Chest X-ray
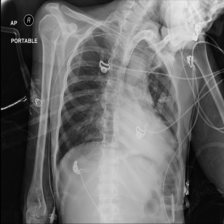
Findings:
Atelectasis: positive
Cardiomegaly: negative
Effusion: negative
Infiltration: negative
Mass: negative
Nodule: negative
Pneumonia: negative
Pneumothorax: negative
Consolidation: negative
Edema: negative
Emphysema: negative
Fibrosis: negative
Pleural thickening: negative
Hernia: negative